Question: Package:
- <URL>
Data:
- - - -
Objective:
-
First attempt:
'''
# Possible band combinations
values = integer(0)
for(i in 1:nlayers(myraster)){
combs = combn(1:nlayers(myraster), i)
for(j in 1:ncol(combs)){
values = c(values, list(combs[,j]))
}
}
# Define the zone finding function
find_zones = function(bands){
# The intersection of the bands of interest
a = subset(myraster, 1)
values(a) = TRUE
for(i in bands){
a = a & myraster[[i]]
}
# Union of the remaining bands
b = subset(myraster, 1)
values(b) = FALSE
for(i in seq(1:nlayers(myraster))[-bands]){
b = b | myraster[[i]]
}
#plot(a & !b)
cells = Which(a & !b, cells=TRUE)
return(cells)
}
# Applying the function
results = lapply(values, find_zones)
'''
My current function takes a very long time to execute. Can you think of a better way? Note that I don't simply want to know how many bands have data at each pixel, I also need to know which bands. The purpose of this is to process different the areas differently afterwards.
Note also that the real-life scenario is a 3000 x 3000 or more raster with potentially more than 10 bands.
---
EDIT
Some sample data consisting of 10 offset image areas:
'''
# Sample data
library(raster)
for(i in 1:10) {
start_line = i*10*1000
end_line = <PHONE>*1000 - start_line
offset = i * 10
data = c(rep(0,start_line), rep(c(rep(0,offset), rep(1,800), rep(0,200-offset)), 800), rep(0, end_line))
current_layer = raster(nrows=1000, ncols=1000)
values(current_layer) = data
if(i == 1) {
myraster = stack(current_layer)
} else {
myraster = addLayer(myraster, current_layer)
}
}
NAvalue(myraster) = 0 # You may not want to do this depending on your solution...
'''

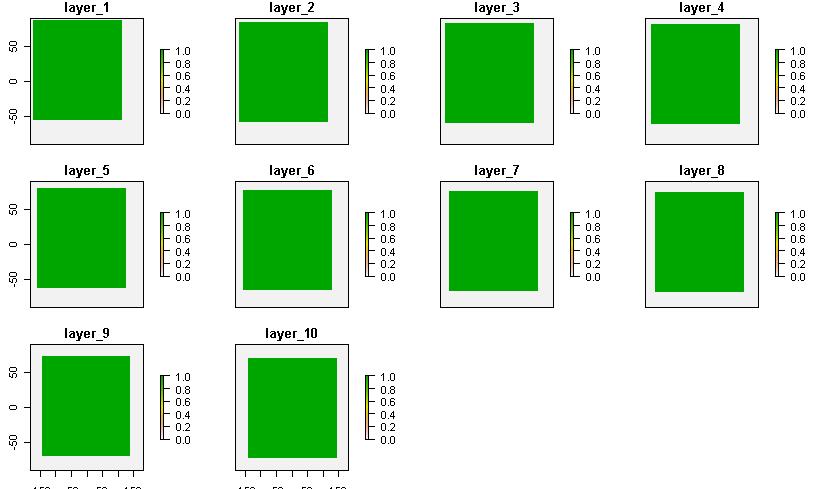
Answer: ---
You could try the following function, optimized by using Nick's trick and matrix multiplication. The bottleneck now is filling up stack with the seperate layers, but I guess the timings are quite OK now. Memory usage is a bit less, but given your data and the nature of R, I don't know if you can nibble of a bit without hampering the performance big time.
'''
> system.time(T1 <- FindBands(myraster,return.stack=T))
user system elapsed
6.32 2.17 8.48
> system.time(T2 <- FindBands(myraster,return.stack=F))
user system elapsed
1.58 0.02 1.59
> system.time(results <- lapply(values, find_zones))
Timing stopped at: 182.27 35.13 217.71
'''
The function returns either a rasterStack with the different level combinations present in the plot (that's not all possible level combinations, so you have some gain there already), or a matrix with the level number and level names. This allows you to do something like :
'''
levelnames <- attr(T2,"levels")[T2]
'''
to get the level names for each cell point. As shown below, you can easily put that matrix inside a rasterLayer object.
The function :
'''
FindBands <- function(x,return.stack=F){
dims <- dim(x)
Values <- getValues(x)
nn <- colnames(Values)
vec <- 2^((1:dims[3])-1)
#Get all combinations and the names
id <- unlist(
lapply(1:10,function(x) combn(1:10,x,simplify=F))
,recursive=F)
nameid <- sapply(id,function(i){
x <- sum(vec[i])
names(x) <- paste(i,collapse="-")
x
})
# Nicks approach
layers <- Values %*% vec
# Find out which levels we need
LayerLevels <- unique(sort(layers))
LayerNames <- c("No Layer",names(nameid[nameid %in% LayerLevels]))
if(return.stack){
myStack <- lapply(LayerLevels,function(i){
r <- raster(nr=dims[1],nc=dims[2])
r[] <- as.numeric(layers == i)
r
} )
myStack <- stack(myStack)
layerNames(myStack) <- LayerNames
return(myStack)
} else {
LayerNumber <- match(layers,LayerLevels)
LayerNumber <- matrix(LayerNumber,ncol=dims[2],byrow=T)
attr(LayerNumber,"levels") <- LayerNames
return(LayerNumber)
}
}
'''
Proof of concept, using the data of RobertH :
'''
r <- raster(nr=10, nc=10)
r[]=0
r[c(20:60,90:93)] <- 1
s <- list(r)
r[]=0
r[c(40:70,93:98)] <- 1
s <- c(s, r)
r[]=0
r[50:95] <- 1
s <- (c(s, r))
aRaster <- stack(s)
> X <- FindBands(aRaster,return.stack=T)
> plot(X)
'''

'''
> X <- FindBands(aRaster,return.stack=F)
> X
[,1] [,2] [,3] [,4] [,5] [,6] [,7] [,8] [,9] [,10]
[1,] 1 1 1 1 1 1 1 1 1 1
[2,] 1 1 1 1 1 1 1 1 1 2
[3,] 2 2 2 2 2 2 2 2 2 2
[4,] 2 2 2 2 2 2 2 2 2 4
[5,] 4 4 4 4 4 4 4 4 4 8
[6,] 8 8 8 8 8 8 8 8 8 8
[7,] 7 7 7 7 7 7 7 7 7 7
[8,] 5 5 5 5 5 5 5 5 5 5
[9,] 5 5 5 5 5 5 5 5 5 6
[10,] 6 6 8 7 7 3 3 3 1 1
attr(,"levels")
[1] "No Layer" "1" "2" "3" "1-2" "1-3"
"2-3" "1-2-3"
> XX <- raster(ncol=10,nrow=10)
> XX[] <- X
> plot(XX)
'''